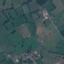
Land use / land cover class: Pasture